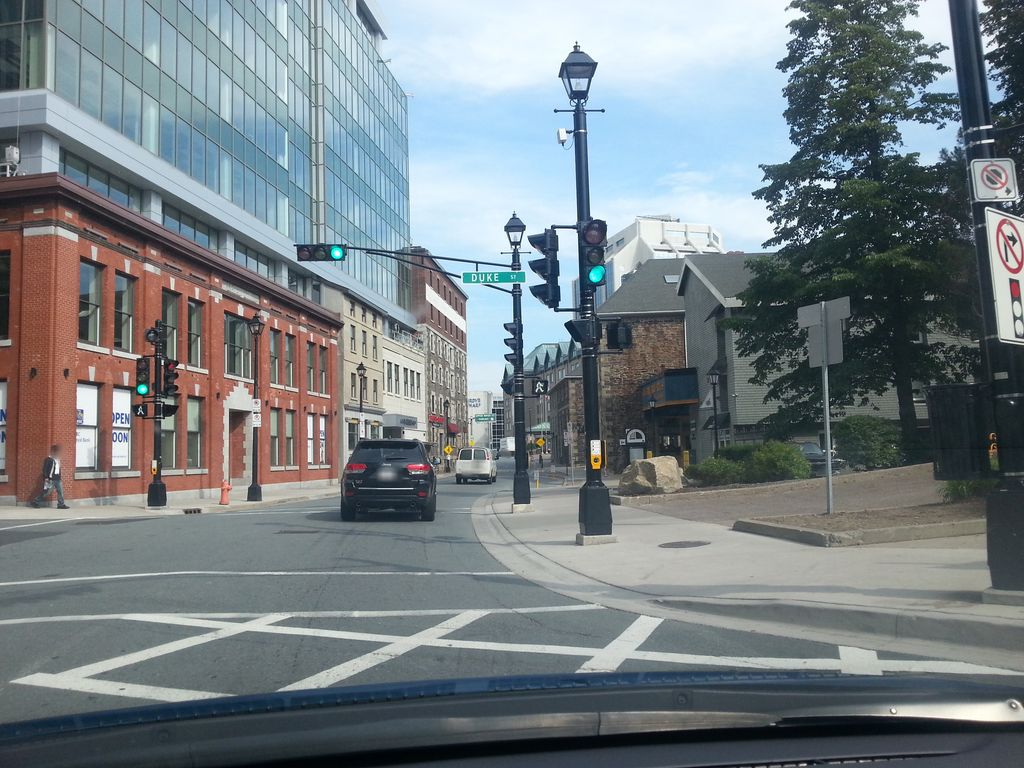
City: halifax